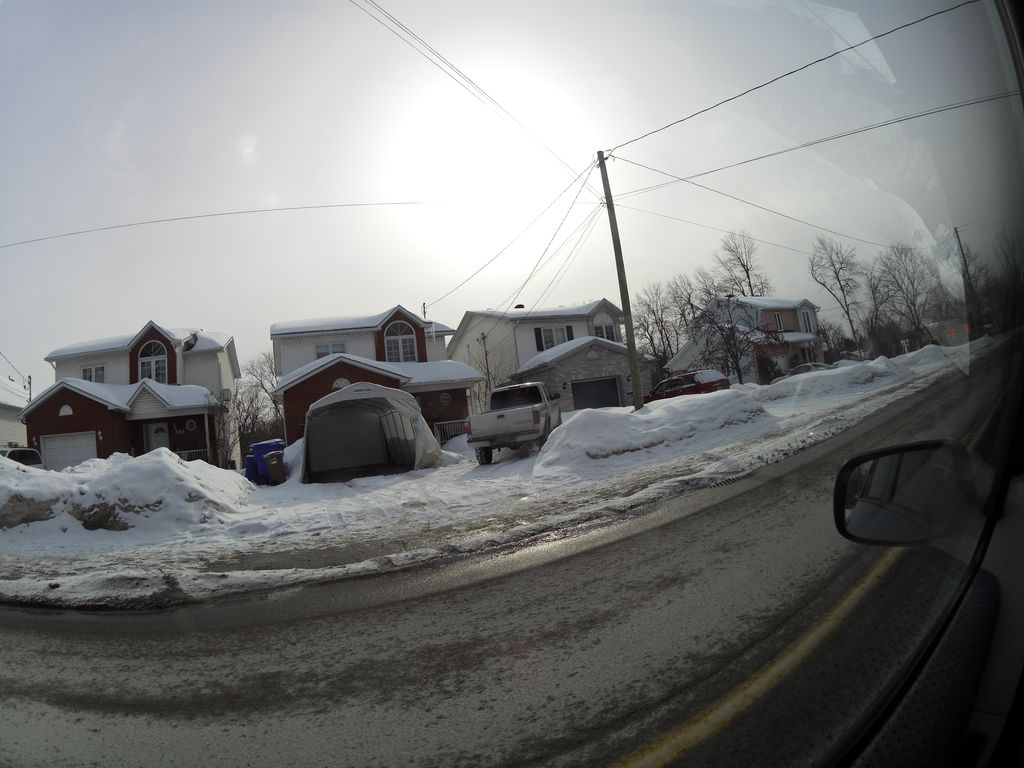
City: ottawa-gatineau